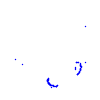
Particle: pion